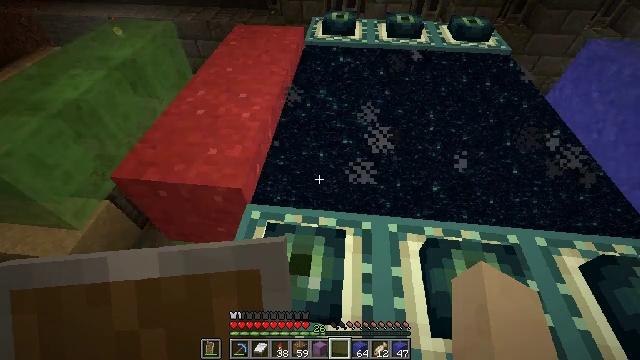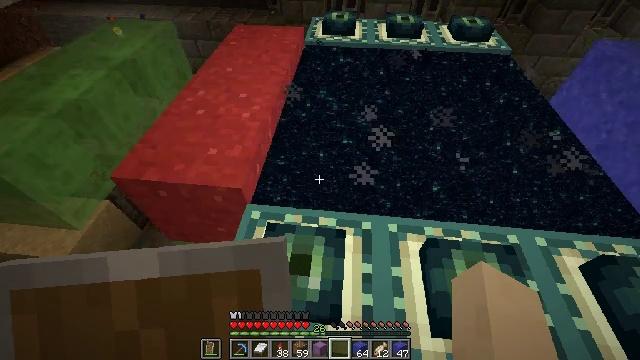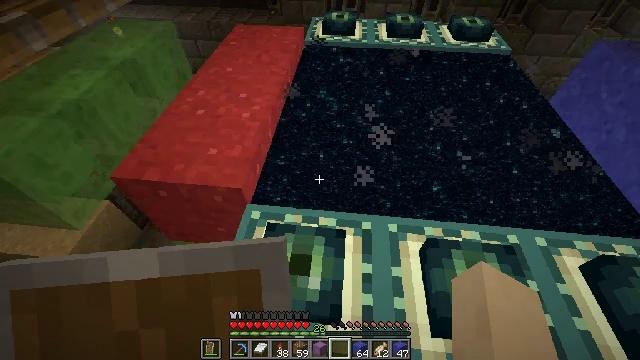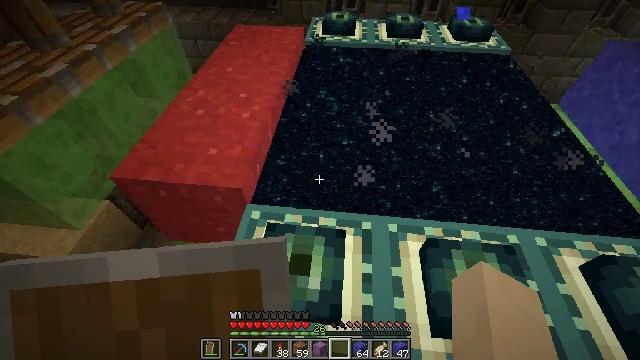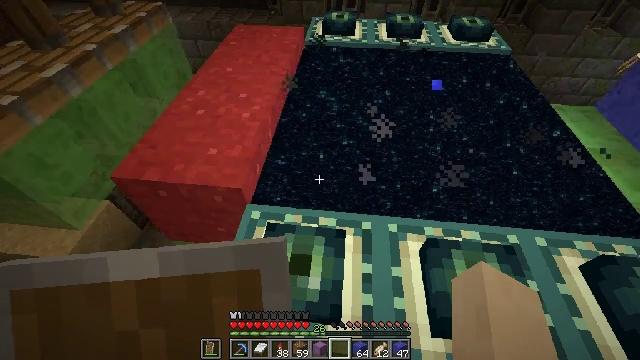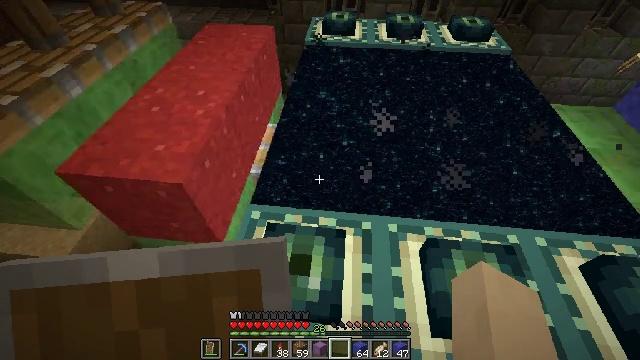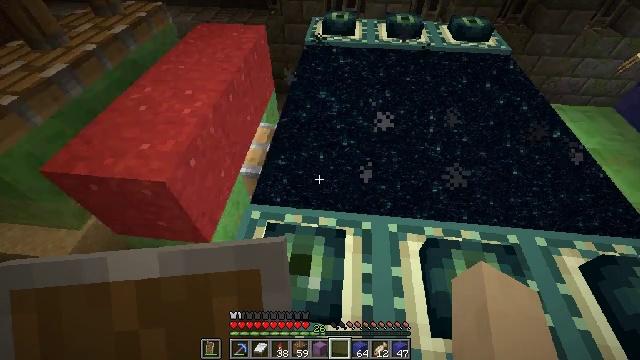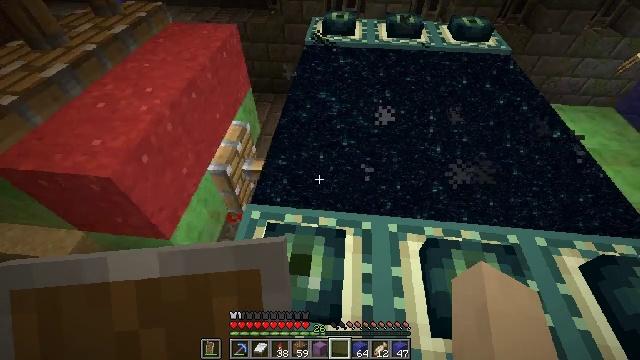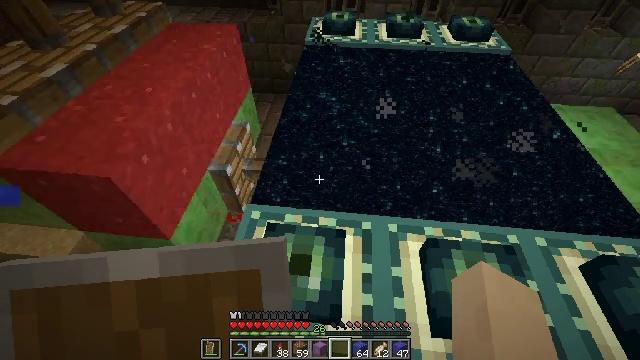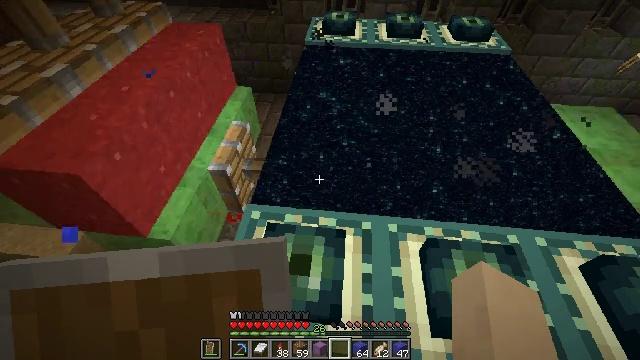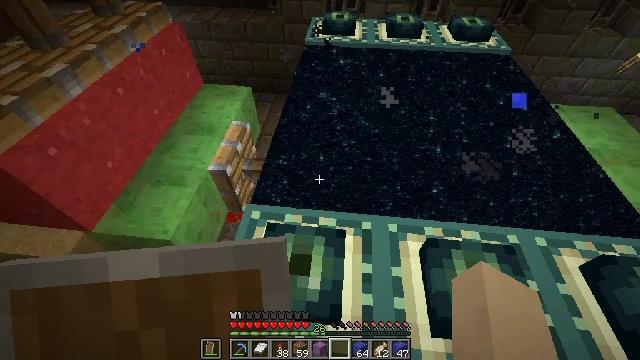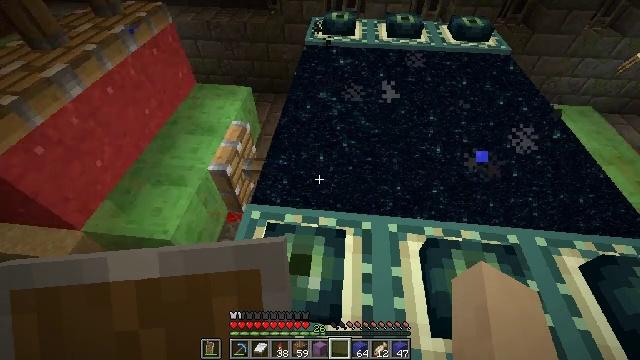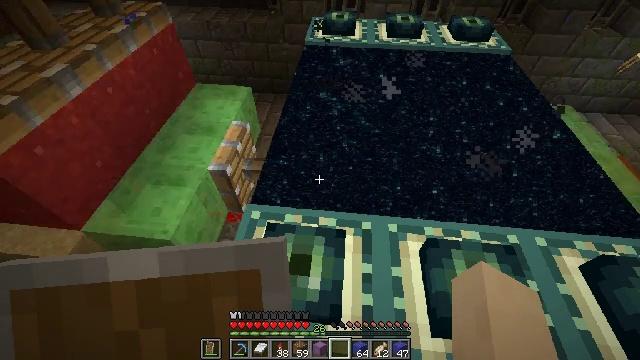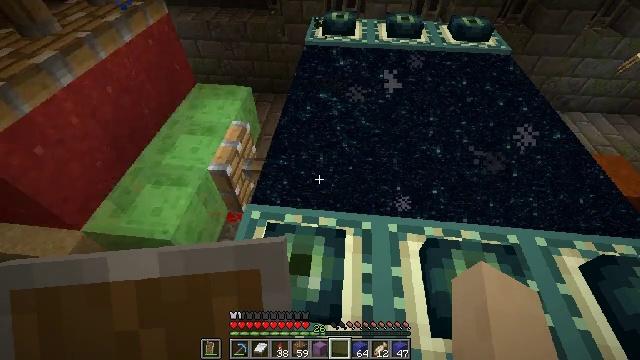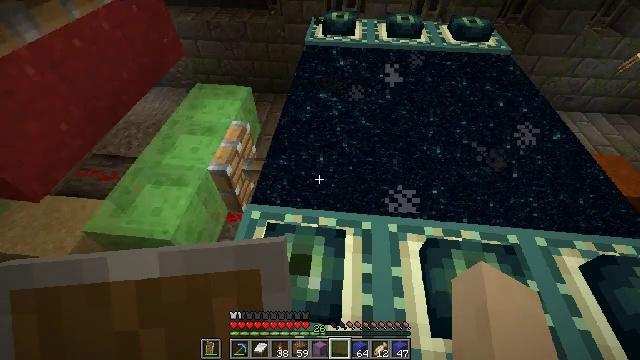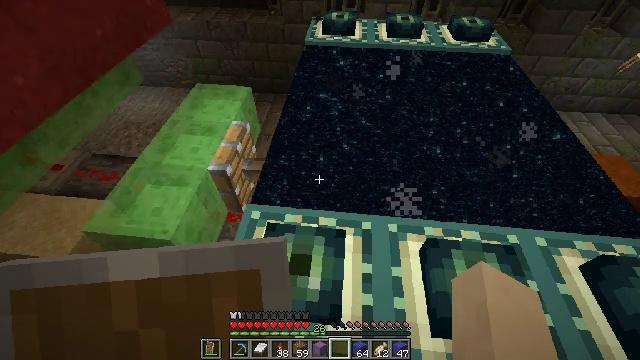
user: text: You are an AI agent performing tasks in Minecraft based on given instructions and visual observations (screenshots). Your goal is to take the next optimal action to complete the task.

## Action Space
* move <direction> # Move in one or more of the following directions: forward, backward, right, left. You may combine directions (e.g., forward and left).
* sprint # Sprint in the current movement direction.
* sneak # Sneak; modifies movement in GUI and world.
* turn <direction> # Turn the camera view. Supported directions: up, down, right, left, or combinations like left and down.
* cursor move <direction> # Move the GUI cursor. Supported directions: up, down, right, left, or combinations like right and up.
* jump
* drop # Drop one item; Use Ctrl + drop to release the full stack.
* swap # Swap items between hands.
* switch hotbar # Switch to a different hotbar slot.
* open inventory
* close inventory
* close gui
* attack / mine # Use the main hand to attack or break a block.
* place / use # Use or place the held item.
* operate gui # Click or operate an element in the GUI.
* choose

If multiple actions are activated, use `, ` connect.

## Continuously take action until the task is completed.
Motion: motion action
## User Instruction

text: Mine the red concrete powder block.
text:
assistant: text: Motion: no_op
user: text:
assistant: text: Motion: no_op
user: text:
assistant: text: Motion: no_op
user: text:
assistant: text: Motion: no_op
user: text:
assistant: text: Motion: no_op
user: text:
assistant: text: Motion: no_op
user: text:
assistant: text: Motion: no_op
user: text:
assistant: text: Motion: no_op
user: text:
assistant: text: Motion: no_op
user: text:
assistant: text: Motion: no_op
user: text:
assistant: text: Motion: no_op
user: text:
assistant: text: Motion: no_op
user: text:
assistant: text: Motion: no_op
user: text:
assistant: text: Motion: no_op
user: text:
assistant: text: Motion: no_op
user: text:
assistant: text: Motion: no_op
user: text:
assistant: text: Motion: no_op
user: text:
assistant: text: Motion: no_op
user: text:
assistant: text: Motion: no_op
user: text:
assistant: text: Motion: no_op
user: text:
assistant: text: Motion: no_op
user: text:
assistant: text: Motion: no_op
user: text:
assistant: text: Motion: no_op
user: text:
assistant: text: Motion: no_op
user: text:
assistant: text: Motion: no_op
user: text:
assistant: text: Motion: no_op
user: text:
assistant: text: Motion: no_op
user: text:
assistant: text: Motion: no_op
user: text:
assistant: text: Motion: no_op
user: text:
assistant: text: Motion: no_op